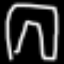
Label: pants